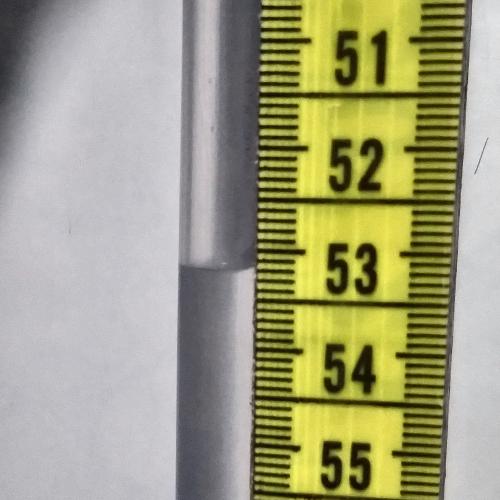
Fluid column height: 53.2 cm